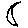
Label: moon